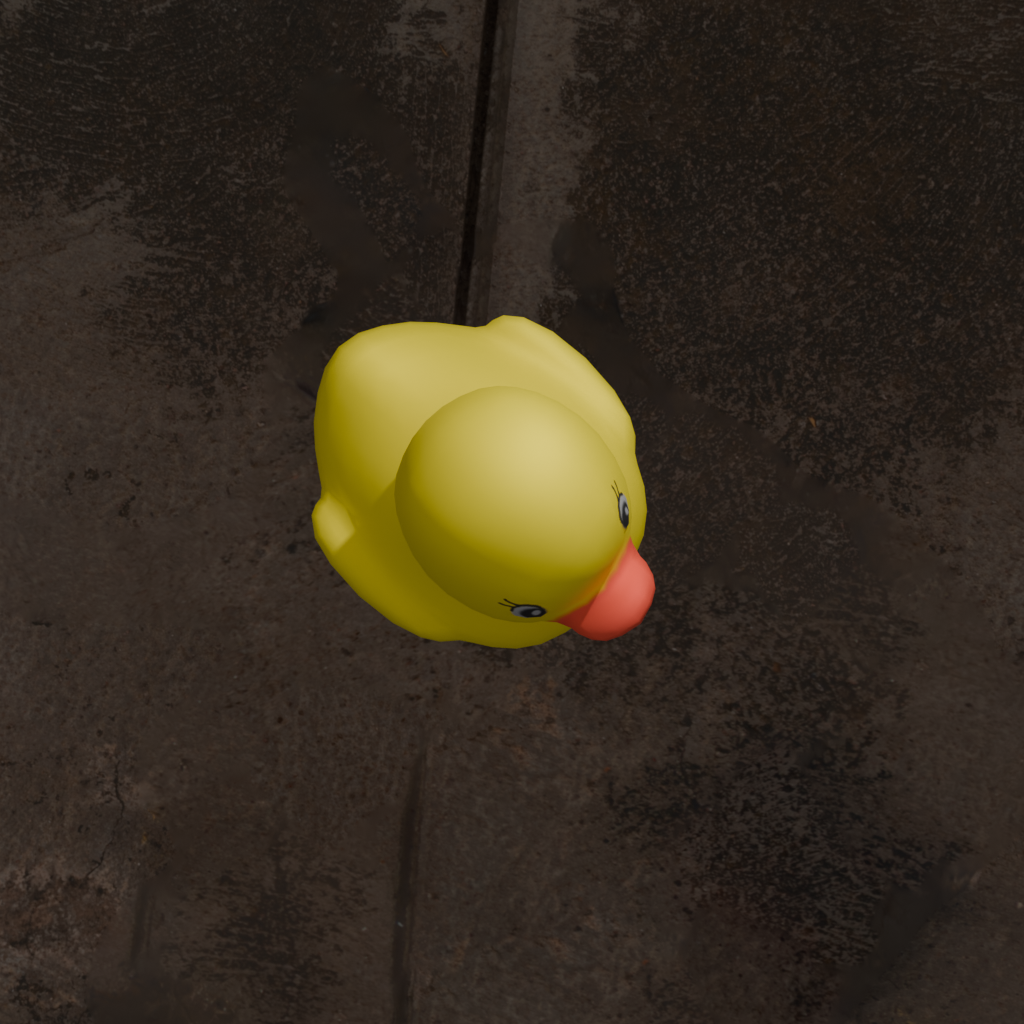
an image of a yellow rubber duck seen from <top> in a rocky pier extending into calm sea with a dramatic cloudy sky at sunset.